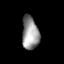
Tissue: lung
Cell type: Myeloid cells
Senescence score: 0.586
Nuclear area (px): 546
Mean DAPI intensity: 149.337